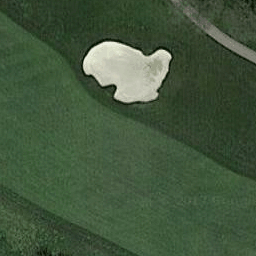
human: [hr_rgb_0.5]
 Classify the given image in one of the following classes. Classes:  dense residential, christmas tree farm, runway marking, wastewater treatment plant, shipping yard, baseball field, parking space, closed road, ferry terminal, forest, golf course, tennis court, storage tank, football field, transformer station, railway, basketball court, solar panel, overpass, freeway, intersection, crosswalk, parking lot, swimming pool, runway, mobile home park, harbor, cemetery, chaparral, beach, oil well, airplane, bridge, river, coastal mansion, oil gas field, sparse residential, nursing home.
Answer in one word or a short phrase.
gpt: golf course